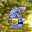
Label: 5